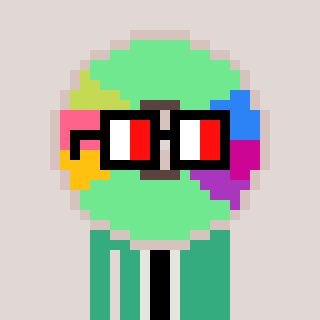
a pixel art character with square glasses with black frames and red eyes, a cd-shaped head and a teal-colored body on a warm background